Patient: sex F, age 70
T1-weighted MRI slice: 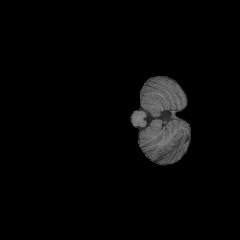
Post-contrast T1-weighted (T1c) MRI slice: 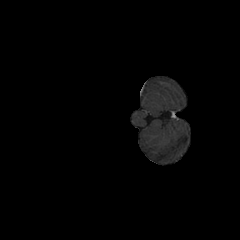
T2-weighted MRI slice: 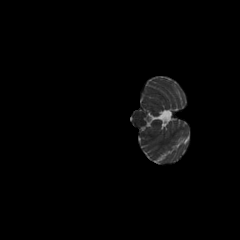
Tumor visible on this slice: no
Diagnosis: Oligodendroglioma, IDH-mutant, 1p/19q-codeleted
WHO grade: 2